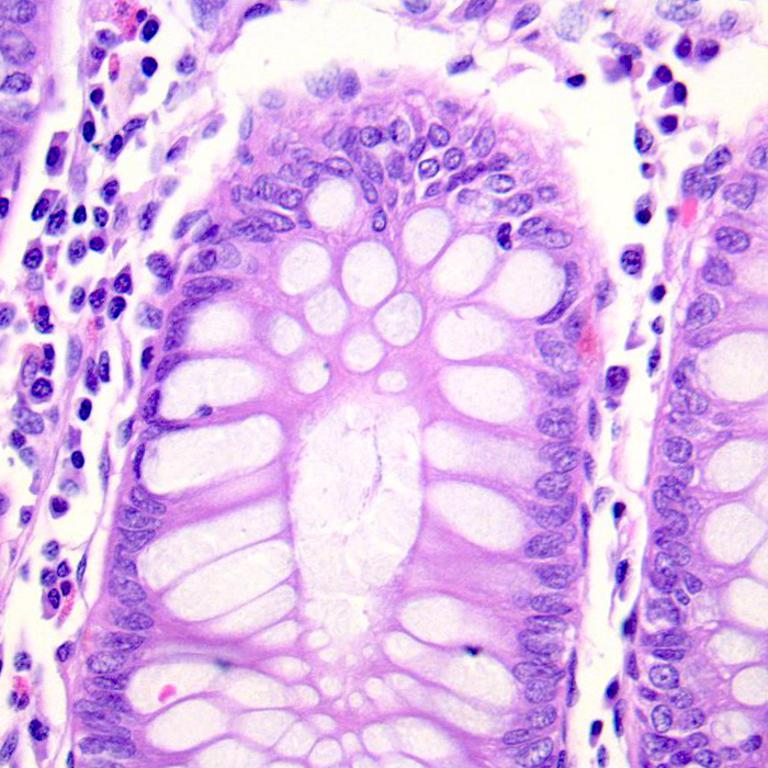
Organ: colon
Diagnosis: benign